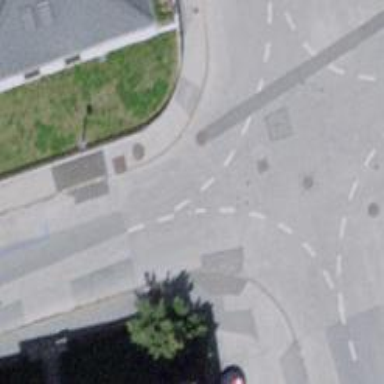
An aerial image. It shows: Unmarked crossing on footway.